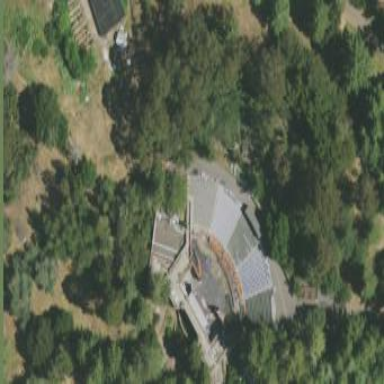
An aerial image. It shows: Theatre building.